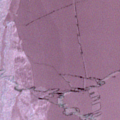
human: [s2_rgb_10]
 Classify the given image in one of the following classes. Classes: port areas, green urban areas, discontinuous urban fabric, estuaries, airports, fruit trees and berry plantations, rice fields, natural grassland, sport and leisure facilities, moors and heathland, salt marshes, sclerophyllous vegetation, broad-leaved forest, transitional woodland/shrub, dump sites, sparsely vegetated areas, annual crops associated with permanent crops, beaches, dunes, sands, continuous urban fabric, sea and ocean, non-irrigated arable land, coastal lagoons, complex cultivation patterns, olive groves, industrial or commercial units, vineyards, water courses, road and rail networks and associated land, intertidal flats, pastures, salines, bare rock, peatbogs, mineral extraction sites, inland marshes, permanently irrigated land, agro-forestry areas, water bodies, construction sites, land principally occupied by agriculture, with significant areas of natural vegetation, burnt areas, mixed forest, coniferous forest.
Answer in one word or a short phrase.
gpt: sea and ocean